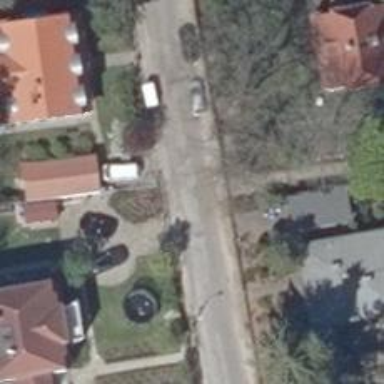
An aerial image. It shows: Asphalt road in residential area.